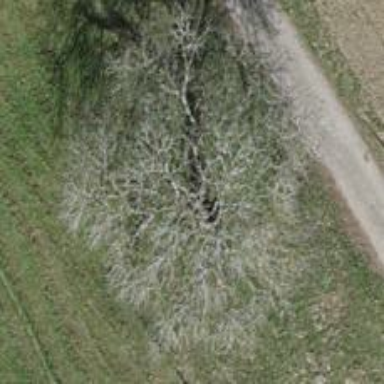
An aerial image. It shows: Beautiful tree in nature.